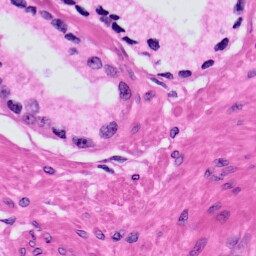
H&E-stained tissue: Prostate